Aerial crown-view tile of a tropical tree (Barro Colorado Island, Panama), acquired 20240918:
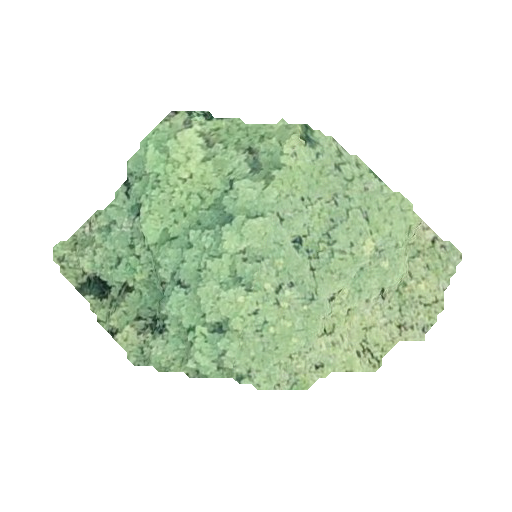
Species: Tabebuia rosea
GBIF accepted scientific name: Tabebuia rosea
Crown area: 120.262 m²